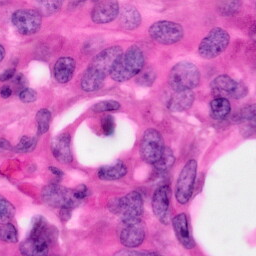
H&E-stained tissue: Pancreatic